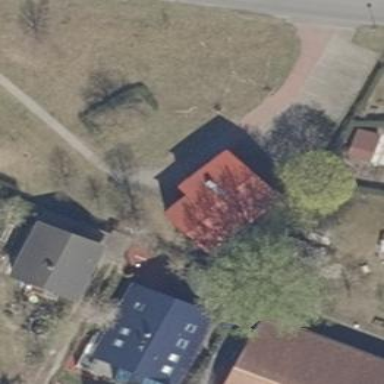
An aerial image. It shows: Office building with gabled roof.